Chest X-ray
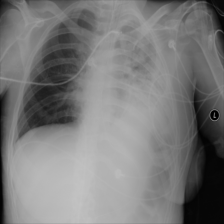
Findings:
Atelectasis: negative
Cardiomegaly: negative
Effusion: positive
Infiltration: negative
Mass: negative
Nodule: negative
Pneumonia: negative
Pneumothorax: negative
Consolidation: negative
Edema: negative
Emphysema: negative
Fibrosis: negative
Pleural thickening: negative
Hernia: negative